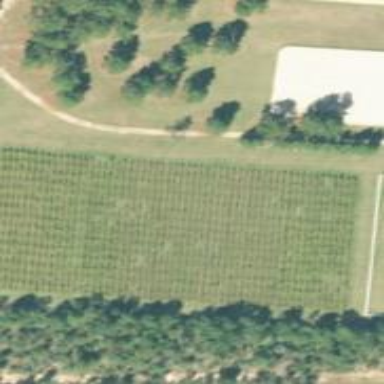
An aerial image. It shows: Plant nursery specializing in trees.